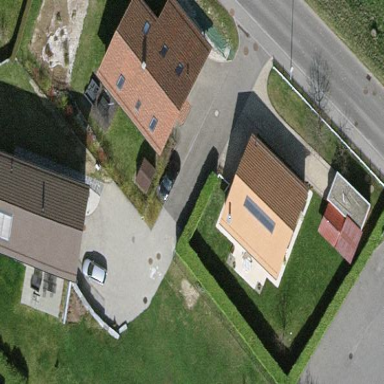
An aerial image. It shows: Simple and straightforward house.